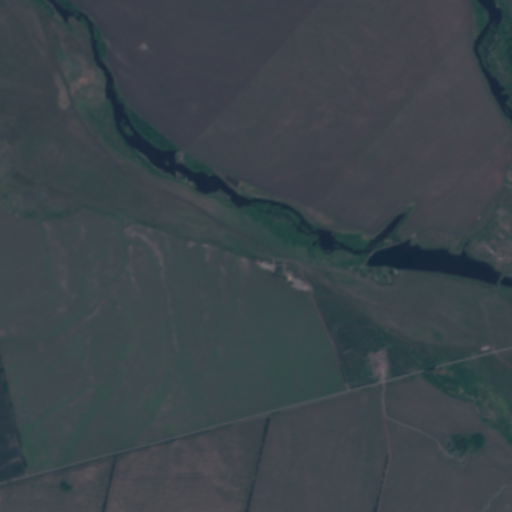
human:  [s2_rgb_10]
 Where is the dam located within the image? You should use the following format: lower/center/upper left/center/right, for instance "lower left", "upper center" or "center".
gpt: The dam is located in the center right of the image.
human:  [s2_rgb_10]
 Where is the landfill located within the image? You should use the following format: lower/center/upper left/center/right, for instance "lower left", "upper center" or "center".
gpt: The landfill is located in the lower right of the image.
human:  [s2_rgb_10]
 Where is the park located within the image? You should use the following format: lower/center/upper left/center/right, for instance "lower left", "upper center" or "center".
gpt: The park is located in the lower right of the image.
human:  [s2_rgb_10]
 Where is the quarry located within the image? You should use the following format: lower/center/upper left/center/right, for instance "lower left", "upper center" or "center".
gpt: The quarry is located in the center of the image.
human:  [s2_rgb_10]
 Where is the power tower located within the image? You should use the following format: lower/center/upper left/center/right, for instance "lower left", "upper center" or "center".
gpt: There is no power tower in the image.